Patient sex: M
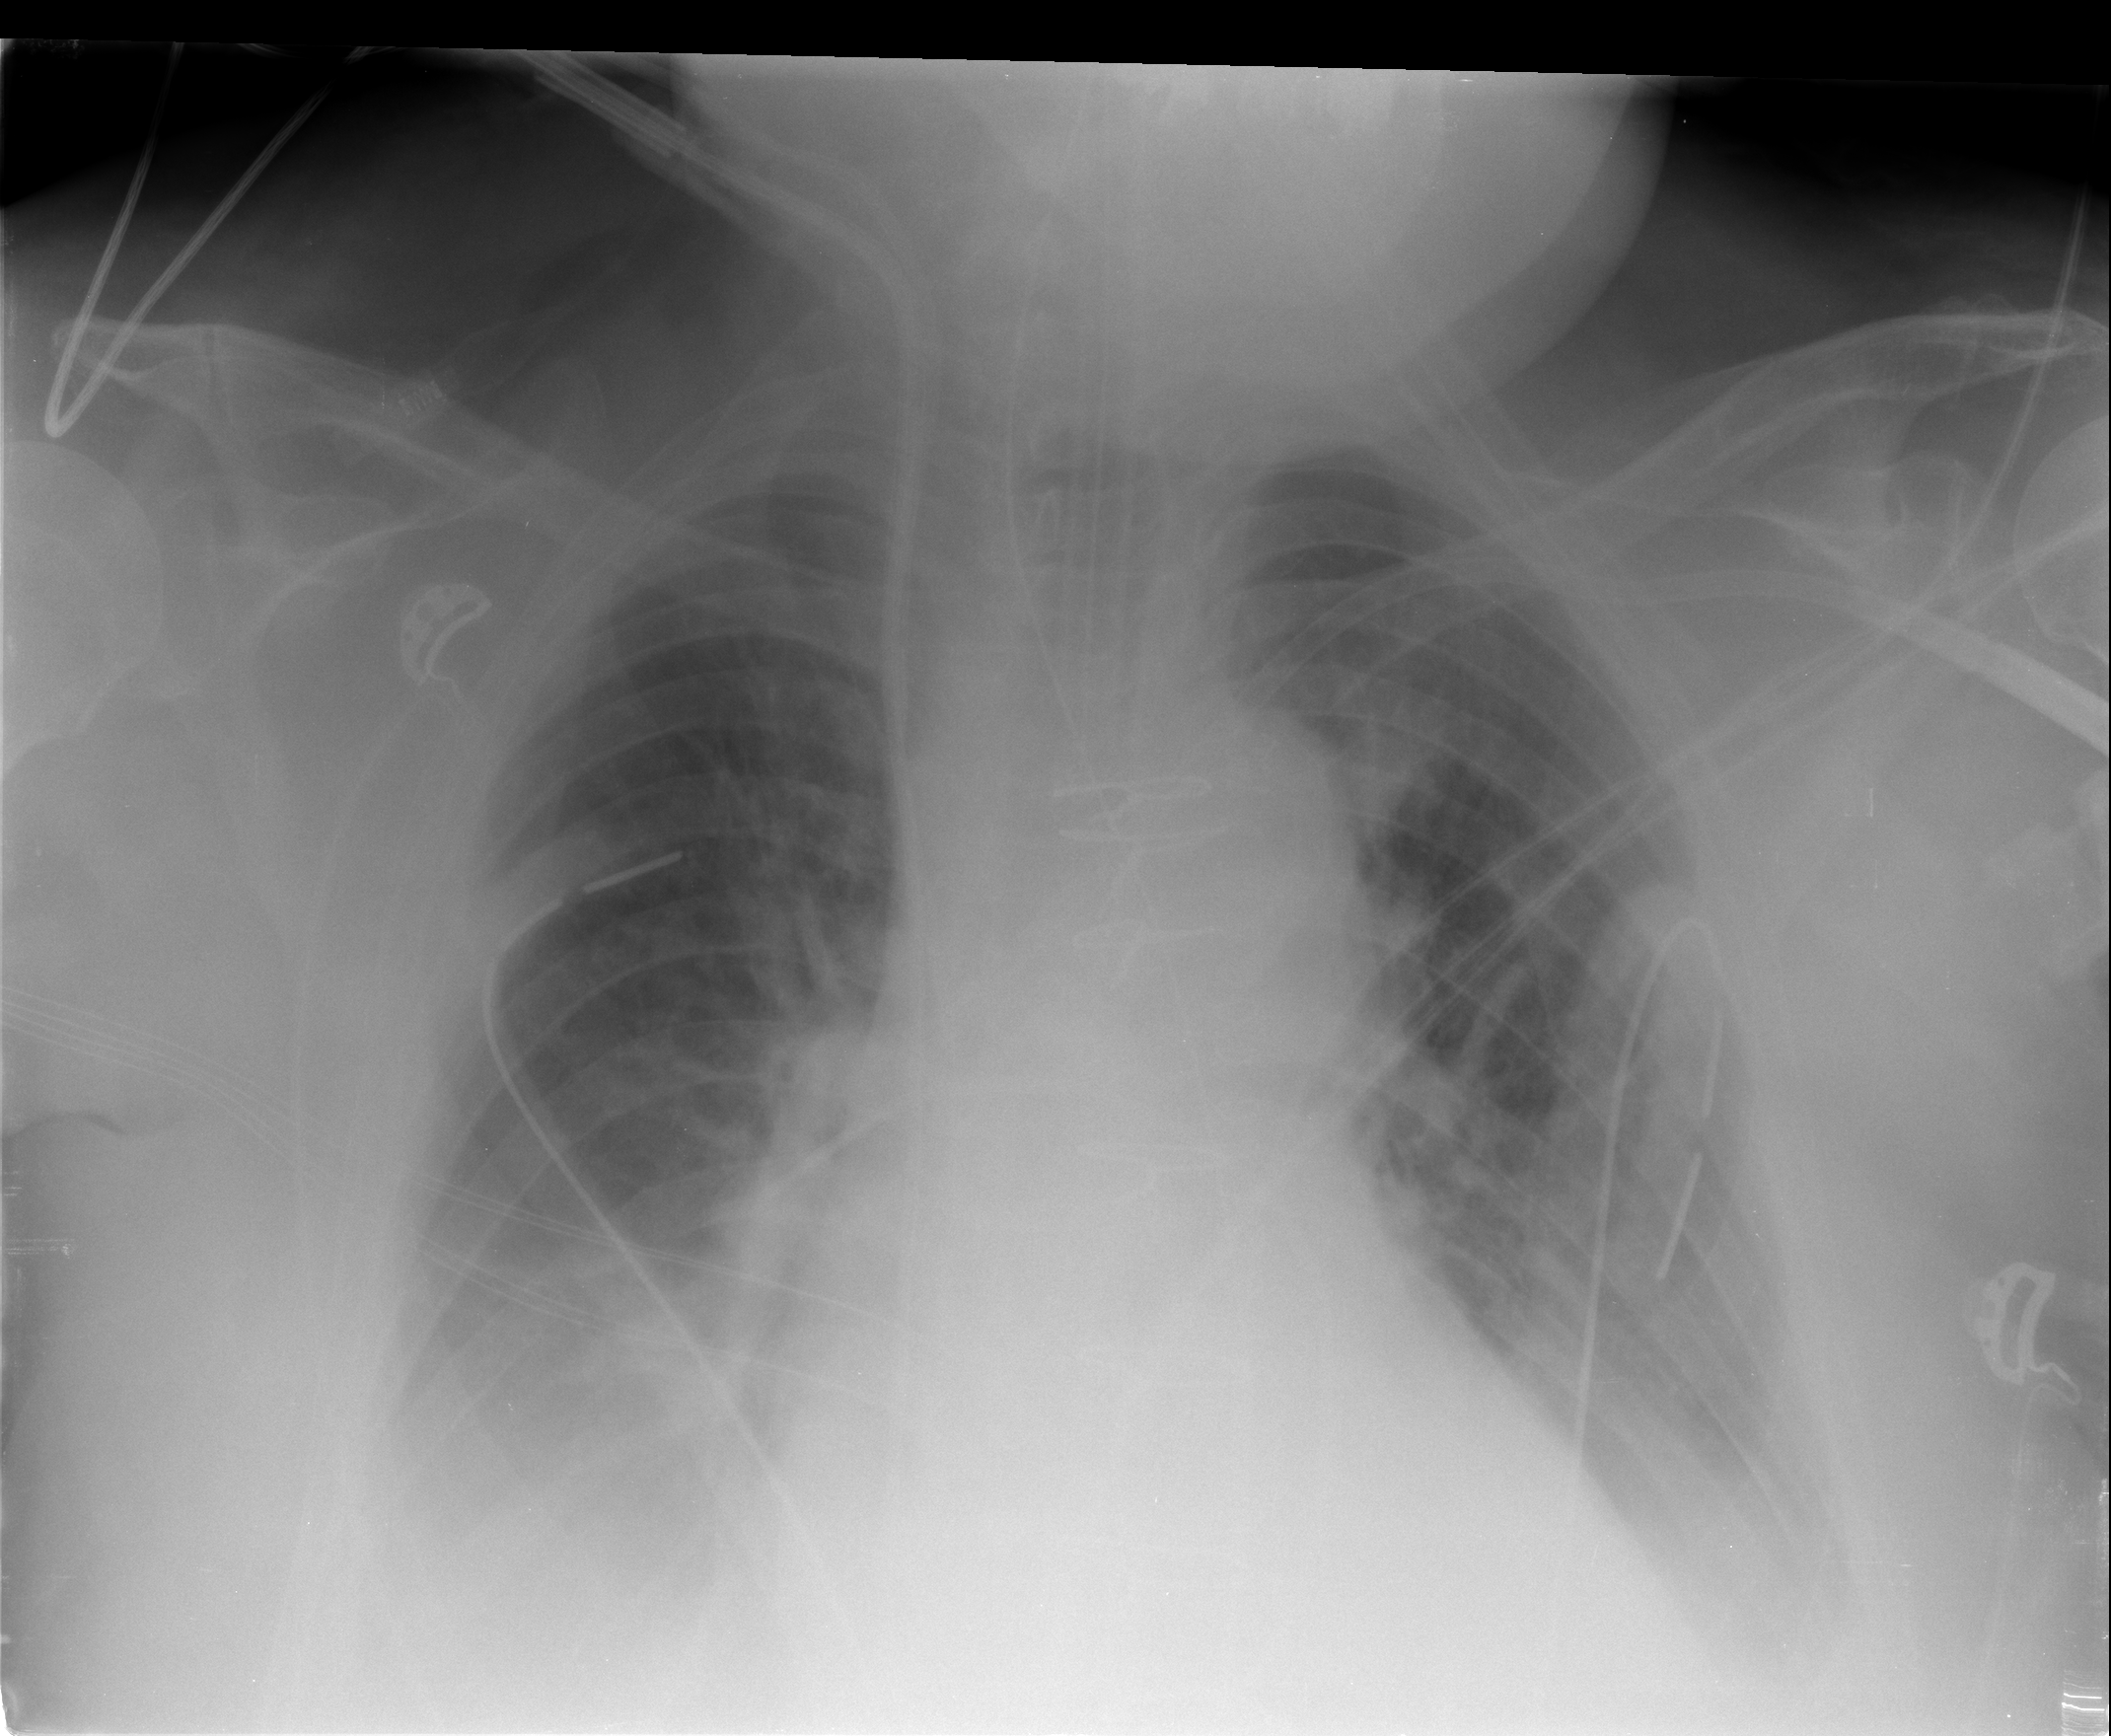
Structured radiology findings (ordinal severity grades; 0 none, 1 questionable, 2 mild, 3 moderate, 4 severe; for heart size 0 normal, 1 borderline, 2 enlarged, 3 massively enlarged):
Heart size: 1
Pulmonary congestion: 1
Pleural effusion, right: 2
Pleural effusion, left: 2
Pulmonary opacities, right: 2
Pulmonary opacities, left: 0
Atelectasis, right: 2
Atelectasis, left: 2